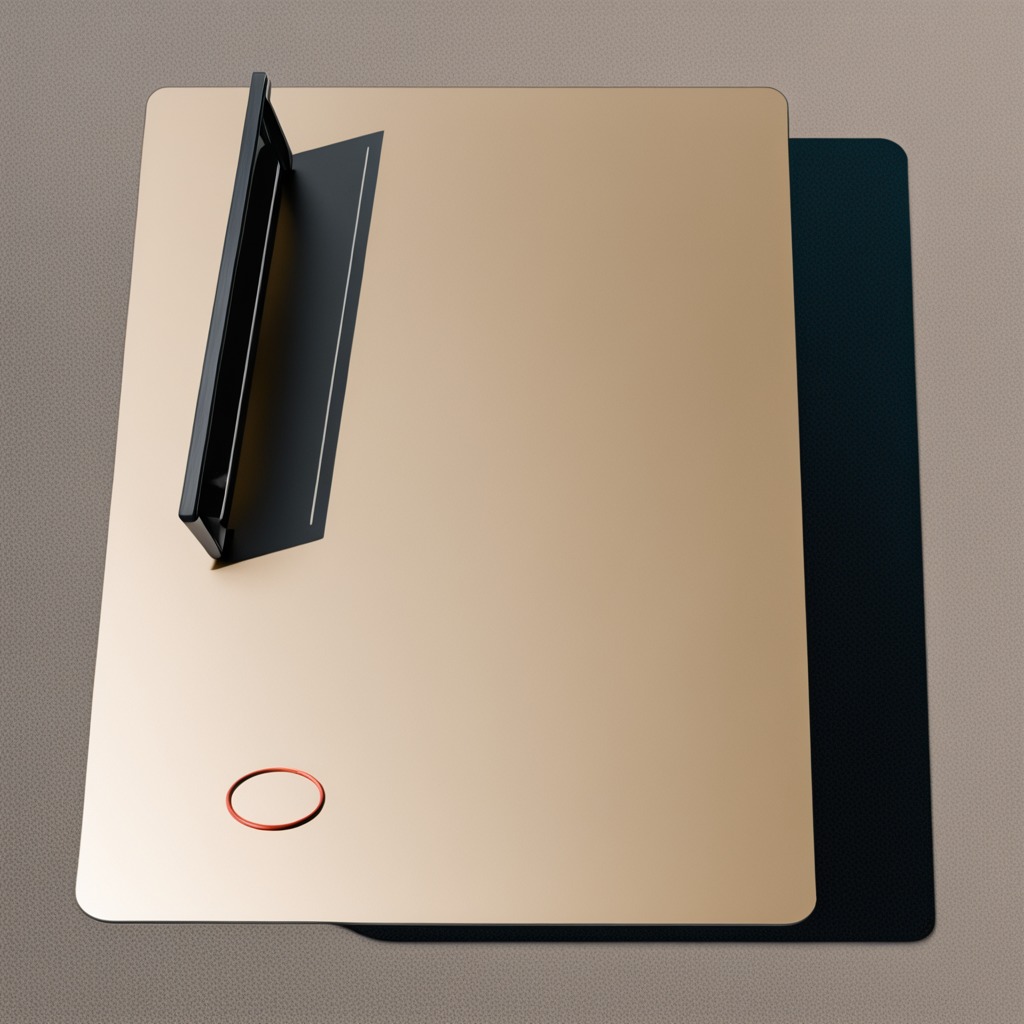
A rubber O-ring is lying on the table.